Question: I have requirement like below image.

But, i'm confused about how to achieve this? Can i achieved it by using 3 'UIImageViews' or 'UIViews'. If both then, which one is better? Finally, i have to combine three images & make one from that three images. I should be able to get touch of image too. I have no idea about this. Thanks.
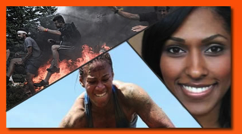
Answer: Every 'UIView' has a backing 'CALayer' (accessible by 'aview.layer').
Every 'CALayer' has a 'mask' property, which is another 'CALayer'. A mask allows to define a see-through shape for the layer, like a stencil.
So you need three 'UIImageView's, each of them has a different '.layer.mask', each of these masks is a different 'CAShapeLayer' whose '.path' are triangular 'CGPath's.
'''
// Build a triangular path
UIBezierPath *path = [UIBezierPath new];
[path moveToPoint:(CGPoint){0, 0}];
[path addLineToPoint:(CGPoint){40, 40}];
[path addLineToPoint:(CGPoint){100, 0}];
[path addLineToPoint:(CGPoint){0, 0}];
// Create a CAShapeLayer with this triangular path
// Same size as the original imageView
CAShapeLayer *mask = [CAShapeLayer new];
mask.frame = imageView.bounds;
mask.path = path.CGPath;
// Mask the imageView's layer with this shape
imageView.layer.mask = mask;
'''
Repeat three times.